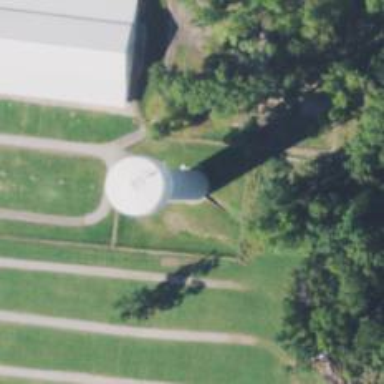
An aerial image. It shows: Water tower that is man-made.